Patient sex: F
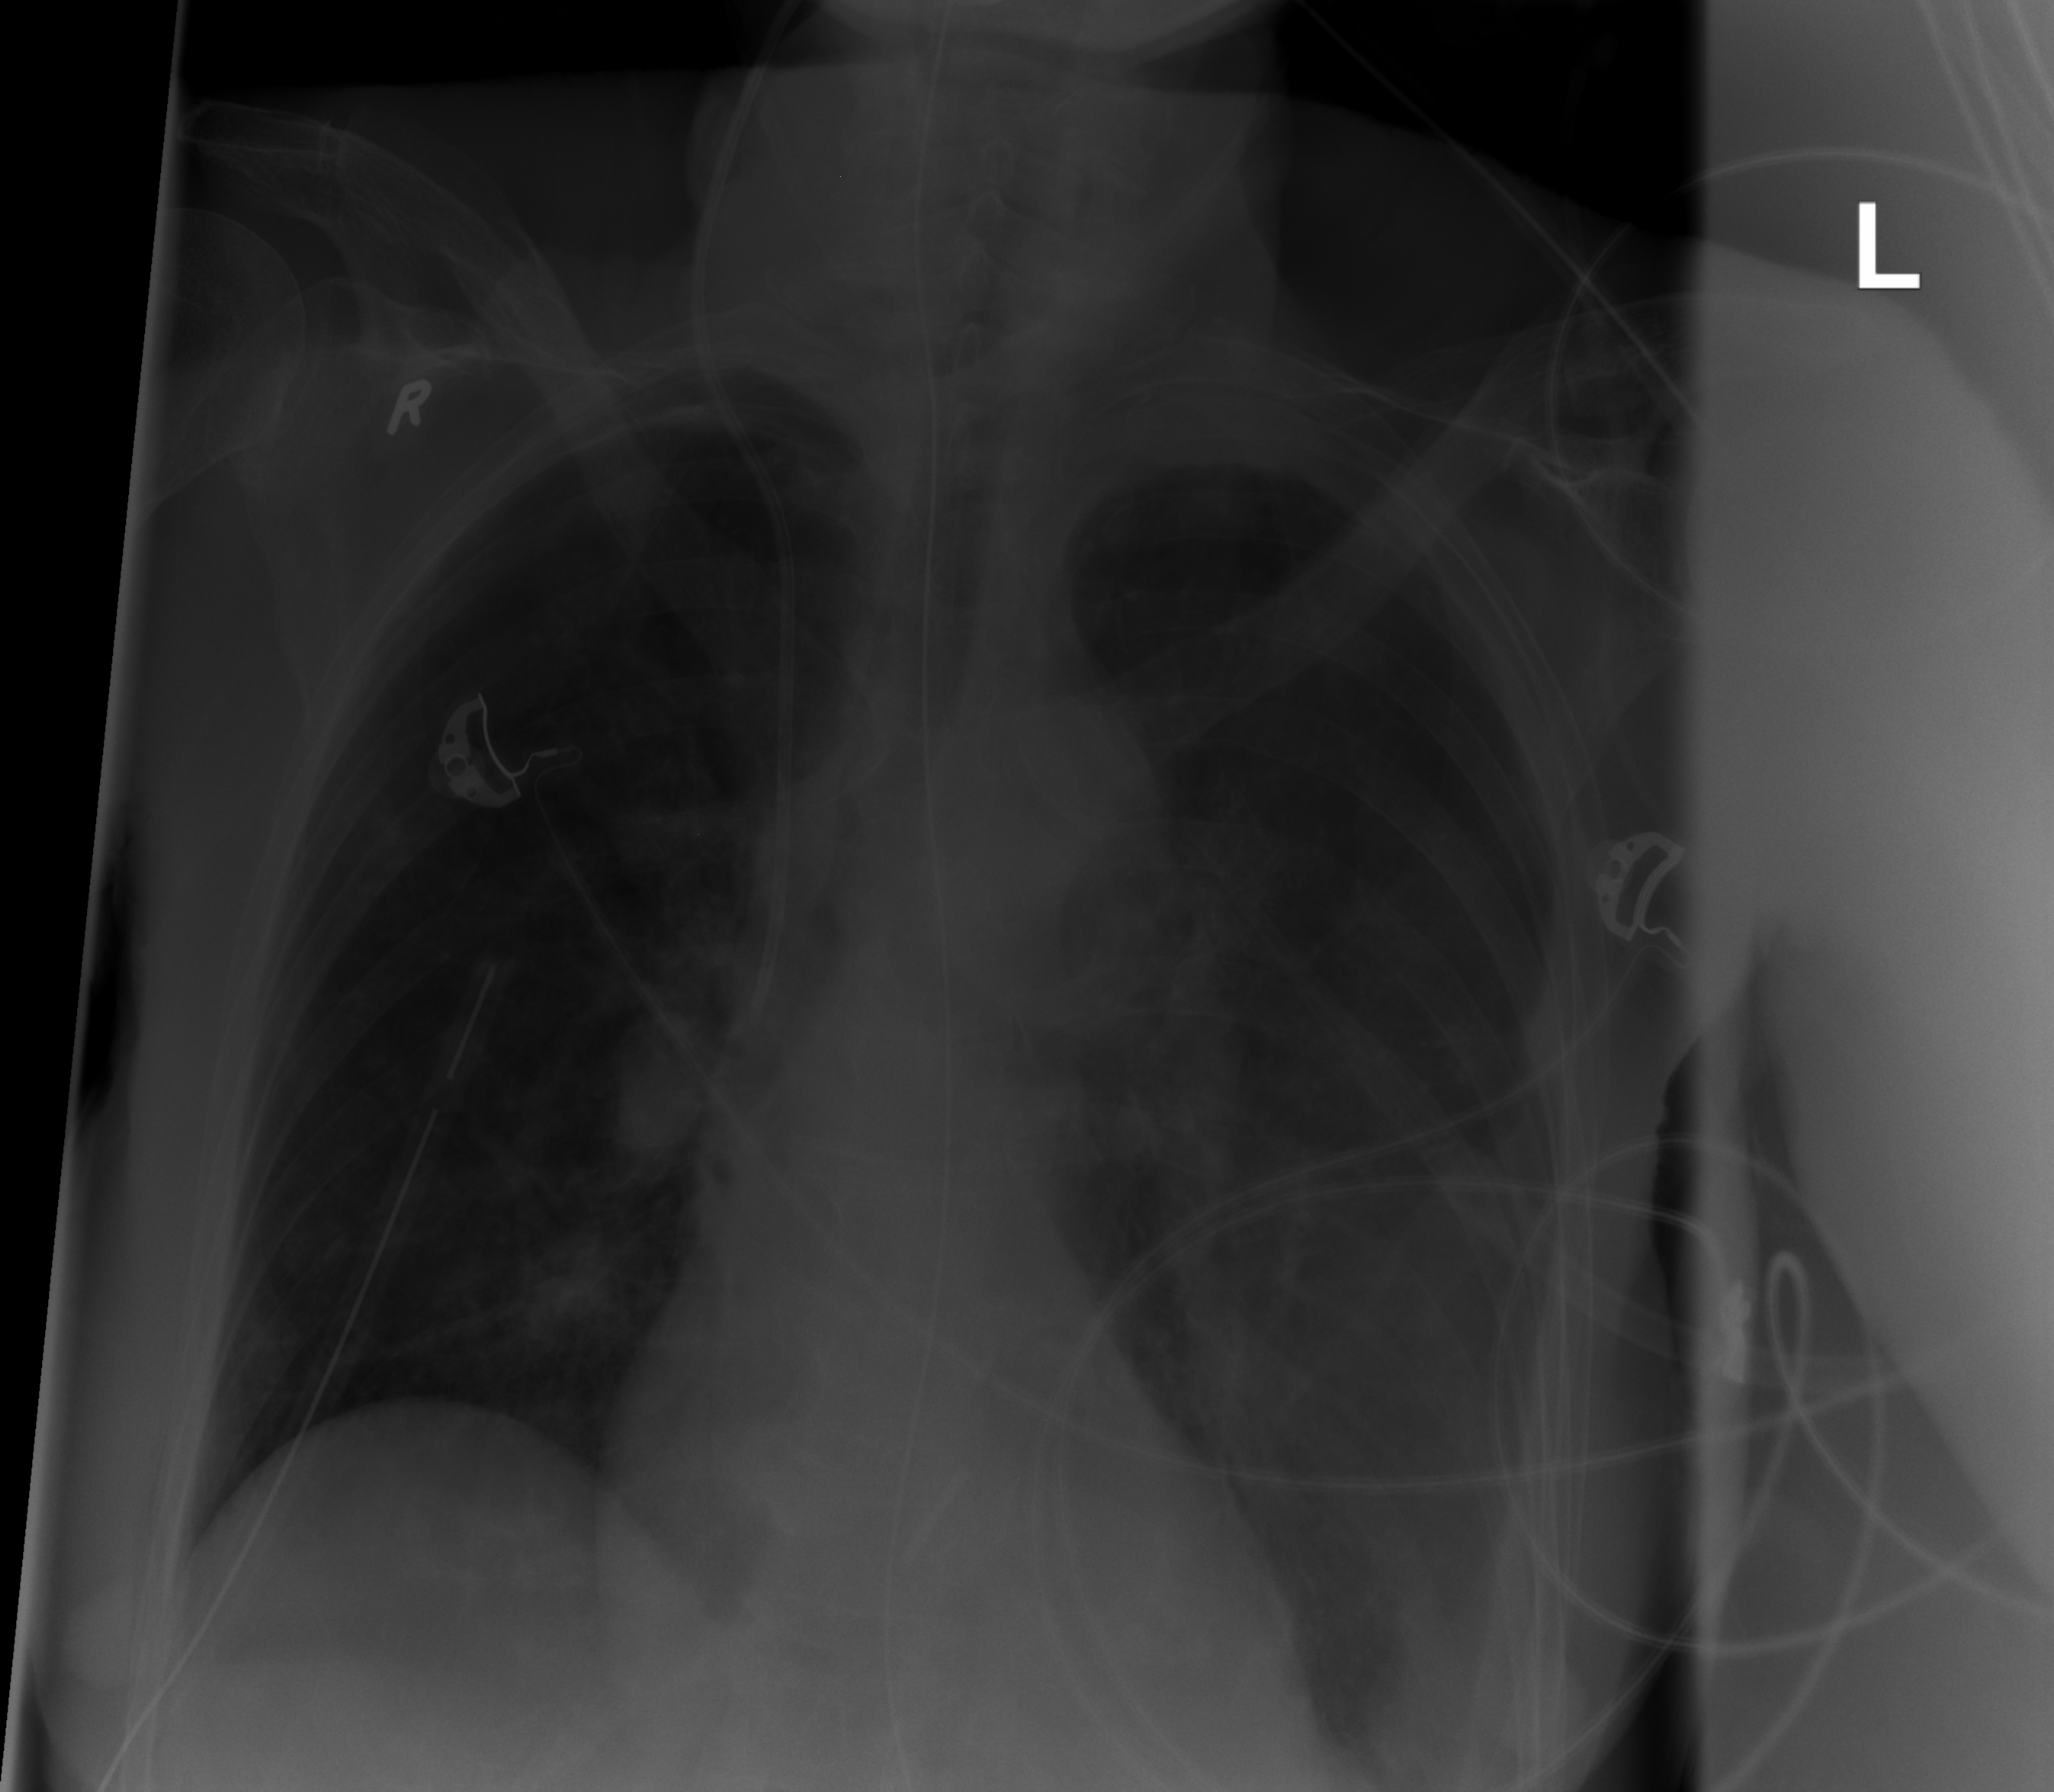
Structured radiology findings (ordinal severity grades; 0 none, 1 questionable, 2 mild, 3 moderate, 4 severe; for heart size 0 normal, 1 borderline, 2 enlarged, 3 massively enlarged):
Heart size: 0
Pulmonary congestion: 0
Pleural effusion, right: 0
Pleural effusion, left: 2
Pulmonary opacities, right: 0
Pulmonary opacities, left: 0
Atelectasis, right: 0
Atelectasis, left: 0